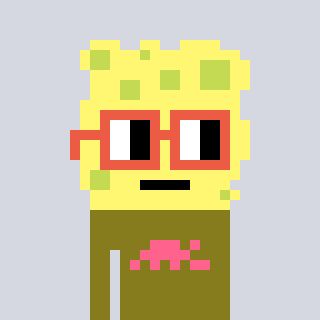
a pixel art character with square orange glasses, a sponge-shaped head and a gunk-colored body on a cool background